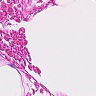
Metastatic tissue present: no